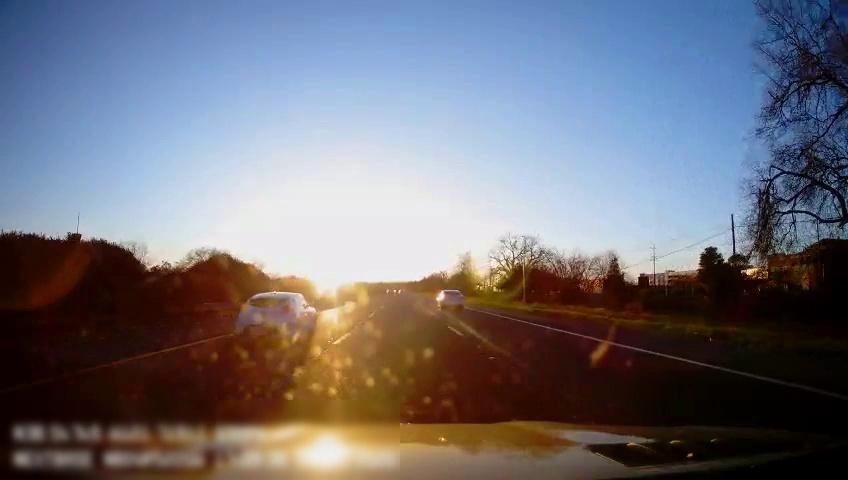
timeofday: Day
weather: Sunny
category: Drivable Space
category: Vehicles | Car
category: Vehicles | SUV
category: Lanes | Alternate Lane
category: Lanes | Current Lane
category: Lanes | Current Lane
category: Lanes | Alternate Lane